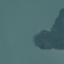
Land use / land cover class: SeaLake